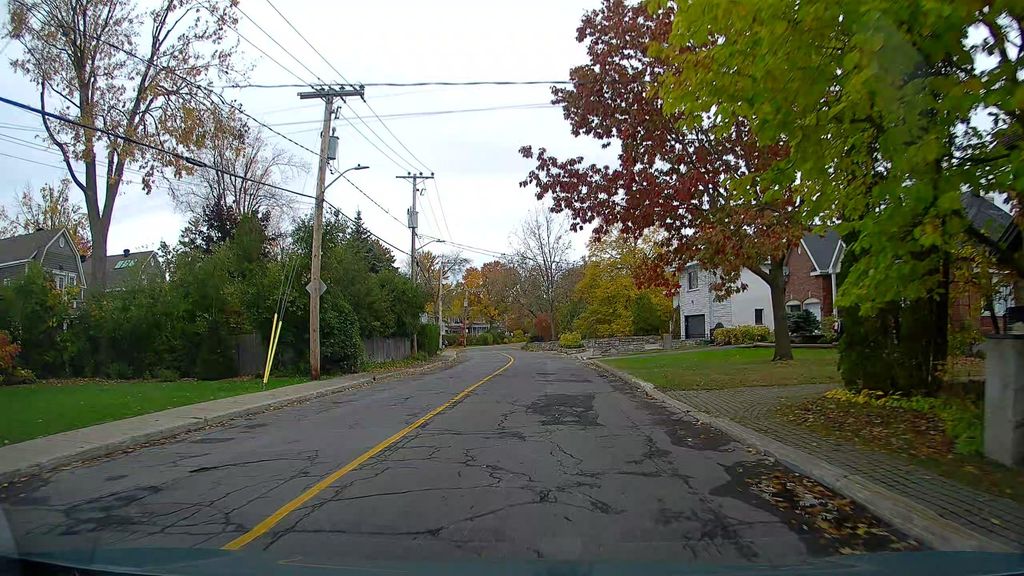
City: montreal